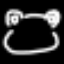
Label: frog